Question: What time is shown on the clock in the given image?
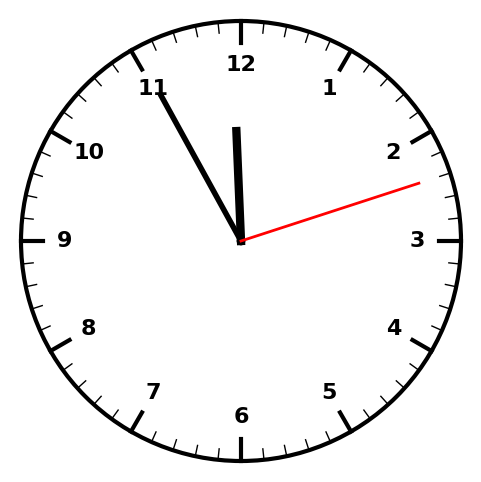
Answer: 11:55:12